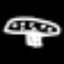
Label: mushroom